Interaction volume radius: 10 \u00c5
Interaction volume height: 20 \u00c5
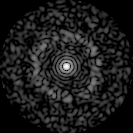
Disorder parameter: 0.8239